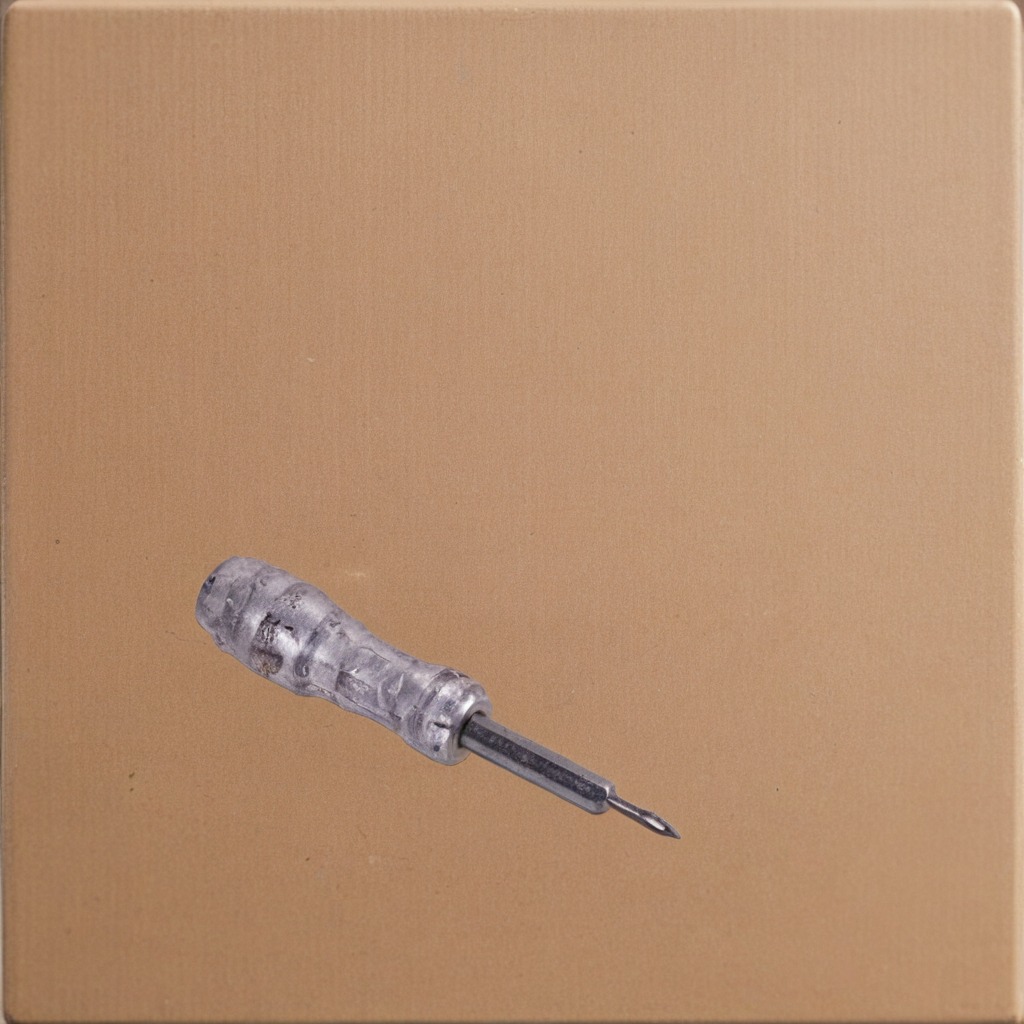
A screwdriver is lying on a clean dry cardboard box surface in an outdoor workshop during daytime bright natural light soft shadows slightly creased but